Aerial crown-view tile of a tropical tree (Barro Colorado Island, Panama), acquired 20241216:
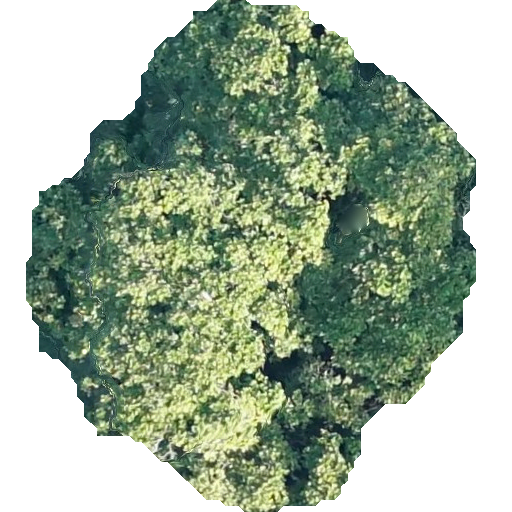
Species: Anacardium excelsum
GBIF accepted scientific name: Anacardium excelsum
Crown area: 231.257 m²